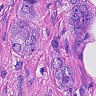
Metastatic tissue present: yes